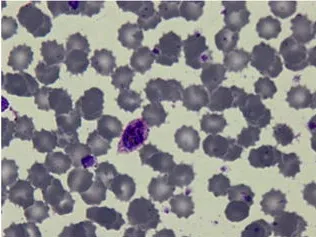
Microphotographs of giemsa-stained thin blood films of the patient viewed under 1000 x. Magnification. B; A schizont with eight merozoites.
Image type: pathology (giemsa)